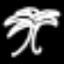
Label: palm tree